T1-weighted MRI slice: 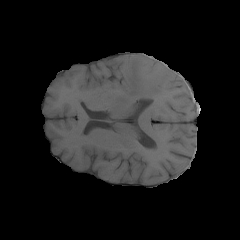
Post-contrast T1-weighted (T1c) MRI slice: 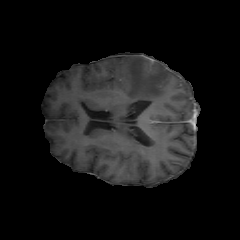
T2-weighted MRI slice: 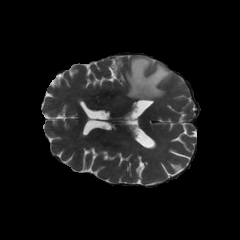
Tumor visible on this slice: yes